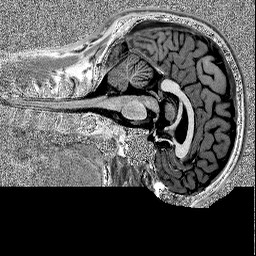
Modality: MP2RAGE
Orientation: sagittal
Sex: male